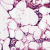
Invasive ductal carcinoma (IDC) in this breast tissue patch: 1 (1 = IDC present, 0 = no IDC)